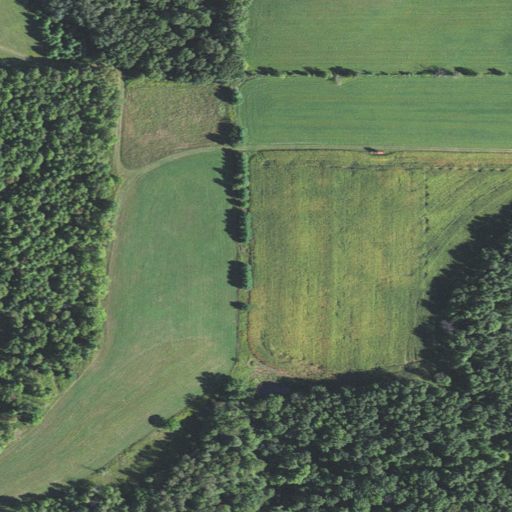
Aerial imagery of ridge(s) in Wisconsin named Moon Ridge containing cultivated crops, deciduous forest, pasture, and mixed forest